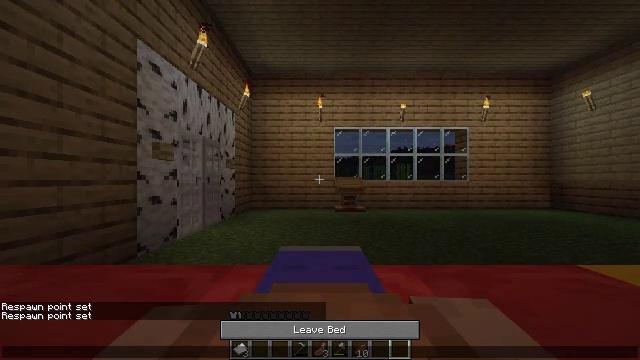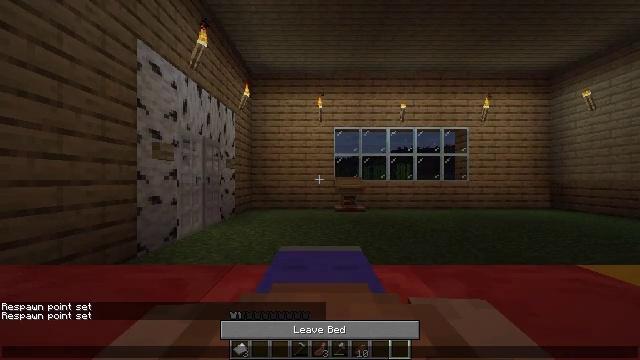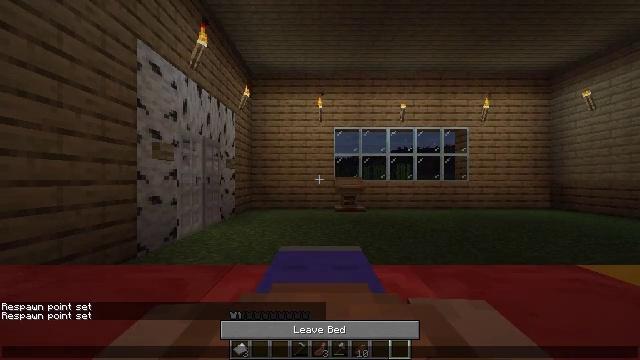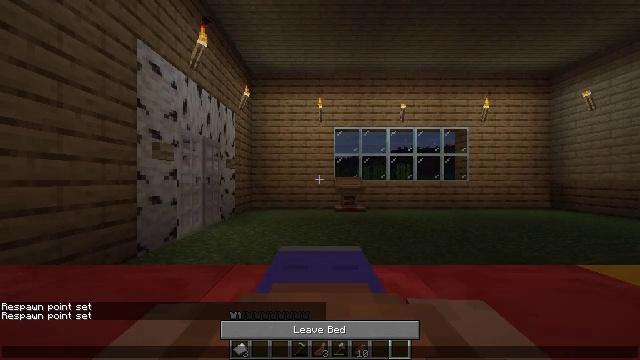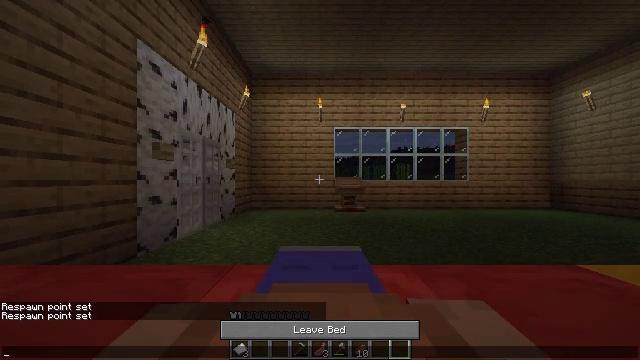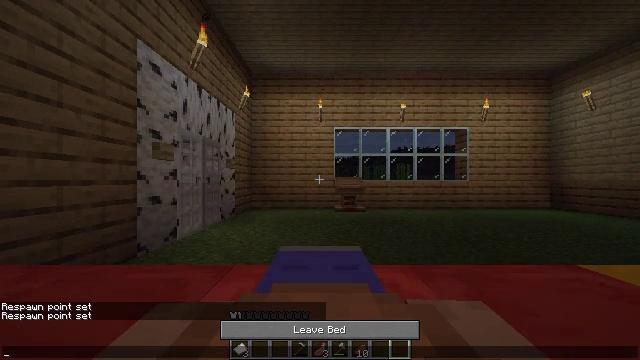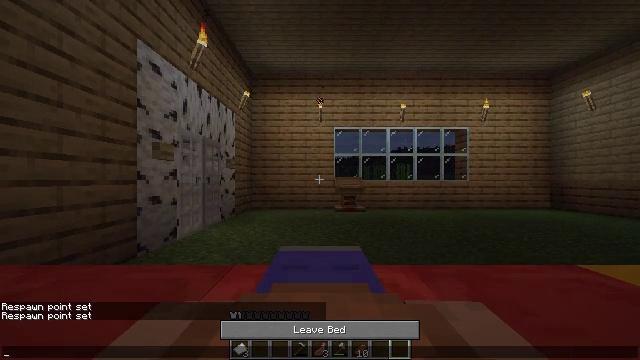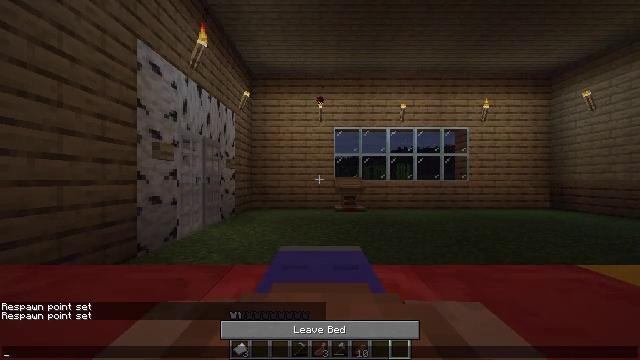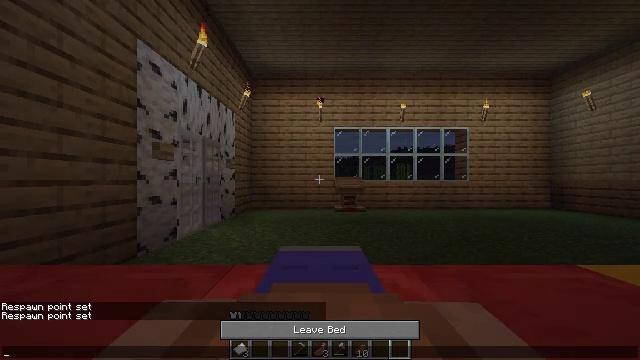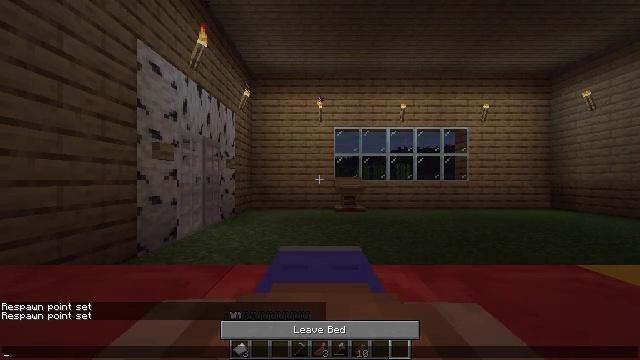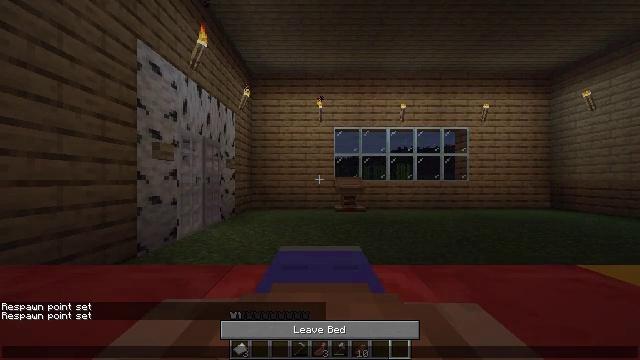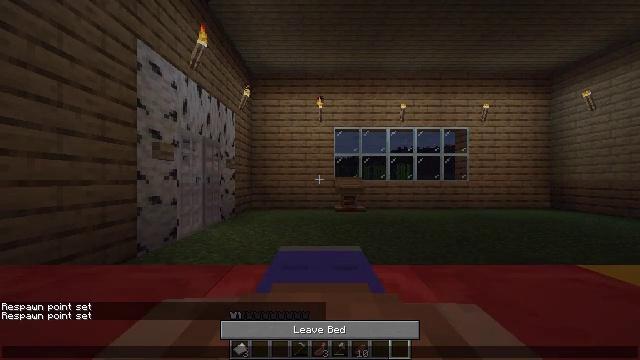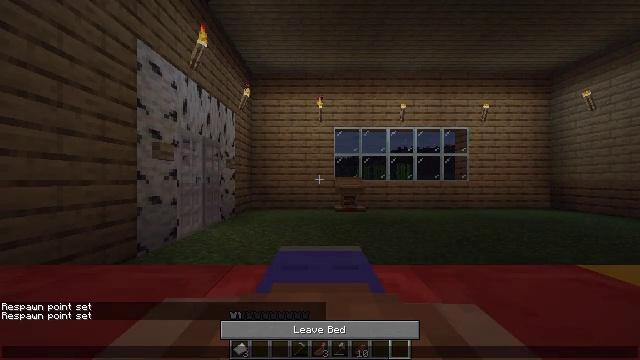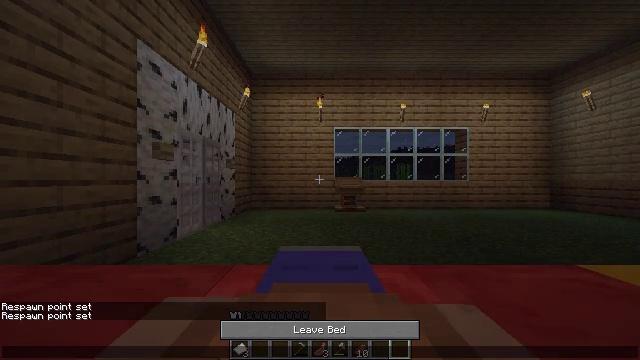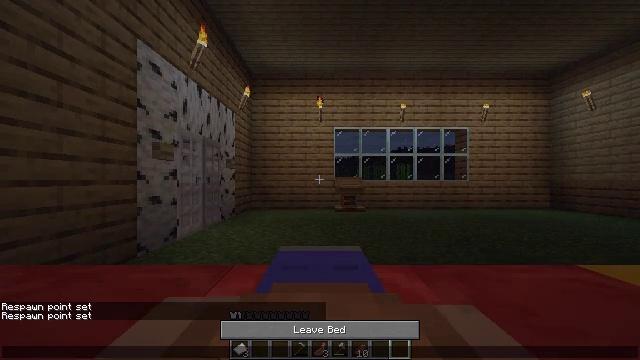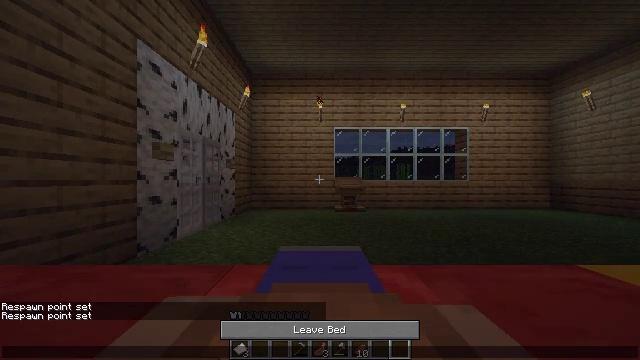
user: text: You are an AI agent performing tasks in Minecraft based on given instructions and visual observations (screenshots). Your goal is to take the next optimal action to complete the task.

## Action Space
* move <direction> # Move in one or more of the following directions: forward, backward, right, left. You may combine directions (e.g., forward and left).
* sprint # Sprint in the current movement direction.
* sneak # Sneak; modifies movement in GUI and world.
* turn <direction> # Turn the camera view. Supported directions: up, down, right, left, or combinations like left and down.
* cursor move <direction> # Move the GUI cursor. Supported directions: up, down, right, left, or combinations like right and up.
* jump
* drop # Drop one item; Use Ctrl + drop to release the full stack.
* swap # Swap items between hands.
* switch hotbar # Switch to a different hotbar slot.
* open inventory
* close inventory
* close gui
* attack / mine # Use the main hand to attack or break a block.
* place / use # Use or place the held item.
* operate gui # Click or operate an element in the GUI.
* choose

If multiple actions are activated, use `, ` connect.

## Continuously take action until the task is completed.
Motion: motion action
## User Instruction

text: Open the crafting table to craft a cartography table.
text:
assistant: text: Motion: cursor move left
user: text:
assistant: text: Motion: cursor move left
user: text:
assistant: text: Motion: no_op
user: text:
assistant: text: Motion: no_op
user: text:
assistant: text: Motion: no_op
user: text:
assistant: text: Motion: no_op
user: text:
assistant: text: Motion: no_op
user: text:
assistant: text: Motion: no_op
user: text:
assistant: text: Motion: no_op
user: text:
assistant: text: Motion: no_op
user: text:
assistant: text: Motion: no_op
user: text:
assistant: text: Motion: no_op
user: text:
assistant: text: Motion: no_op
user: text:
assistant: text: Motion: no_op
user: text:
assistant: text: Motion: no_op
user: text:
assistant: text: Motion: no_op
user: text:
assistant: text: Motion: no_op
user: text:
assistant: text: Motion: no_op
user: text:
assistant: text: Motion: no_op
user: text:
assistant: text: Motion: no_op
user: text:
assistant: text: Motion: no_op
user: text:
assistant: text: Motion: no_op
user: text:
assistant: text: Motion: no_op
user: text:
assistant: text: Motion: no_op
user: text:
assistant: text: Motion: no_op
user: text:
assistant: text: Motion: no_op
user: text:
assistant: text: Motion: no_op
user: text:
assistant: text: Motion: no_op
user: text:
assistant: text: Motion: no_op
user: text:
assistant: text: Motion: no_op